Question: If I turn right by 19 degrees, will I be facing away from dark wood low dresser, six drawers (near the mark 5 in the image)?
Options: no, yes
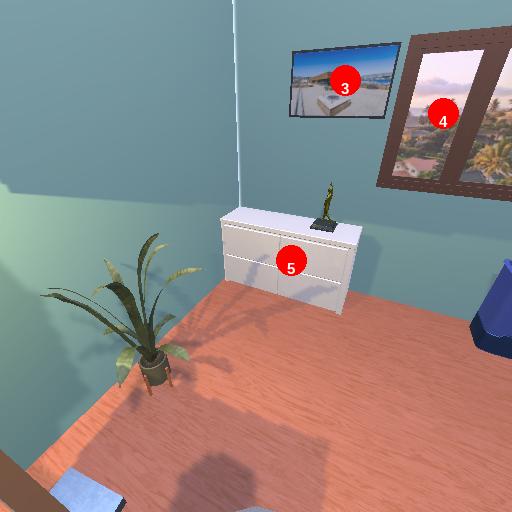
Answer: no